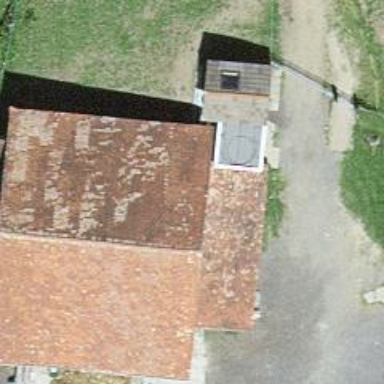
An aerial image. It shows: Farm shop.